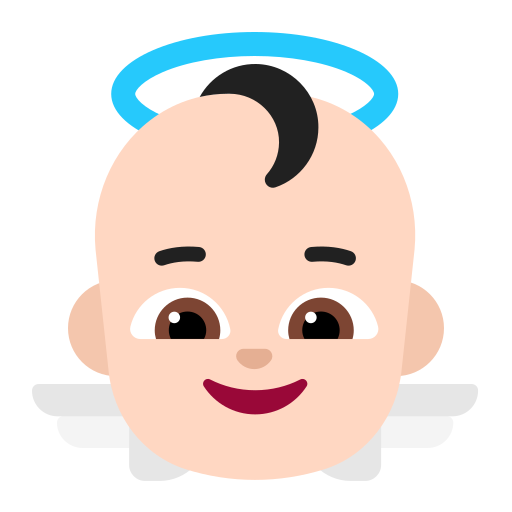
baby angel flat light